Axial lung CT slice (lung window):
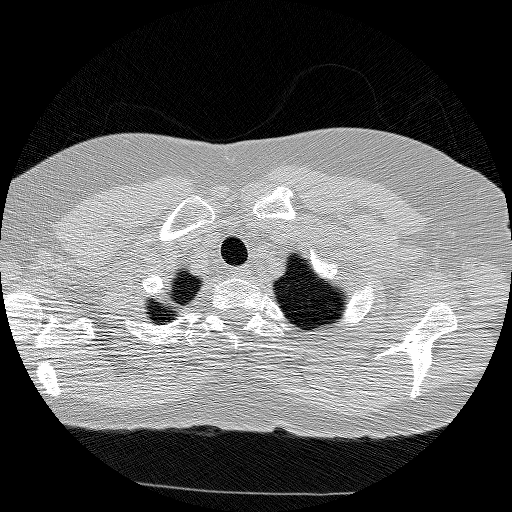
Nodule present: no